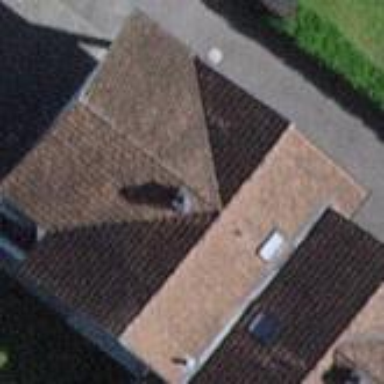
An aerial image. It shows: Semidetached house.